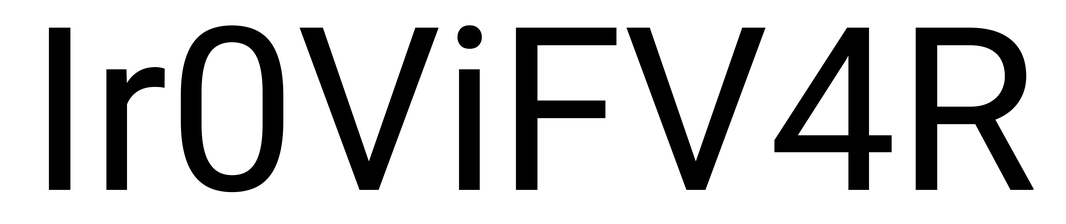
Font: Roboto_Regular